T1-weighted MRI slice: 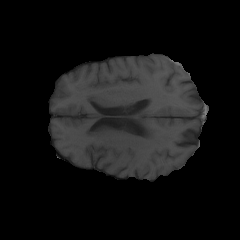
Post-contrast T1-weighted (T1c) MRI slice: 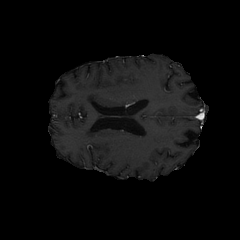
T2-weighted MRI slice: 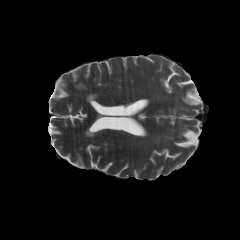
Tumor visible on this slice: no